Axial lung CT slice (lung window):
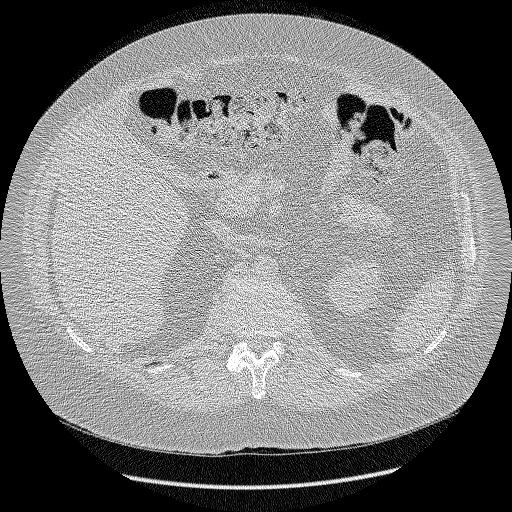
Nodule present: no